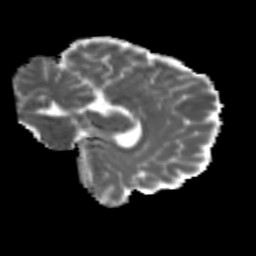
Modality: MD
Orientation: sagittal
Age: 18
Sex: female
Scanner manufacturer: siemens
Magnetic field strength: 3 T
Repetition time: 3.5 s
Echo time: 0.113 s